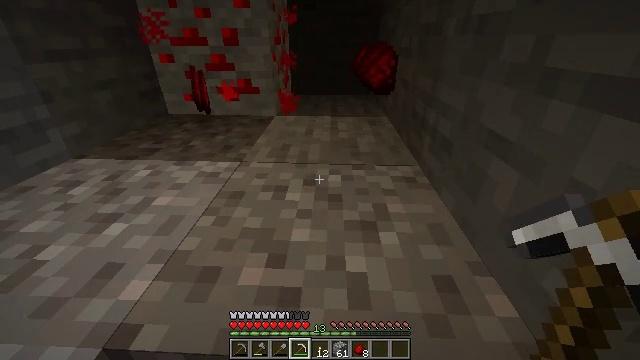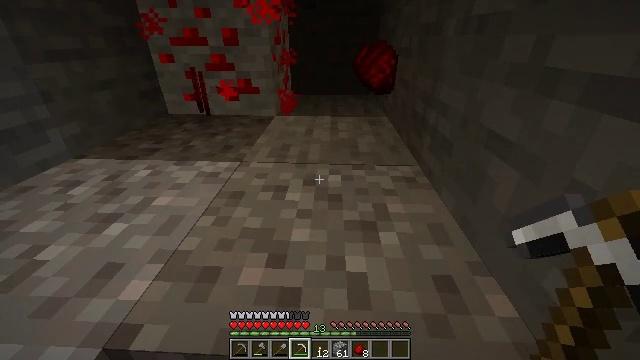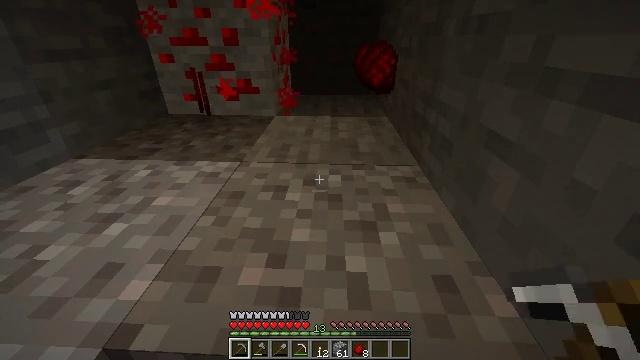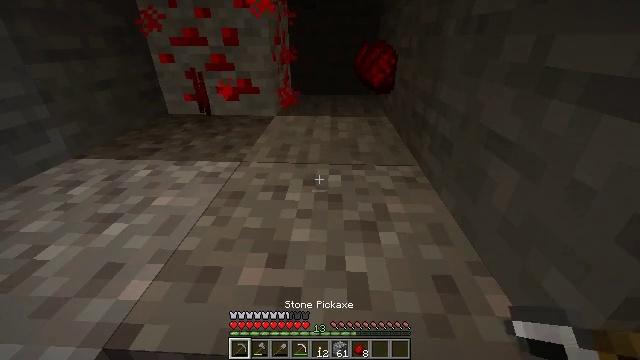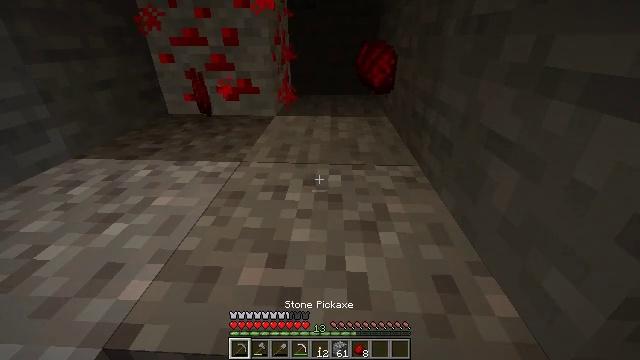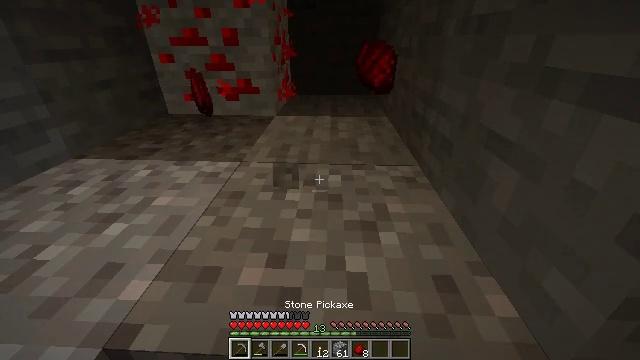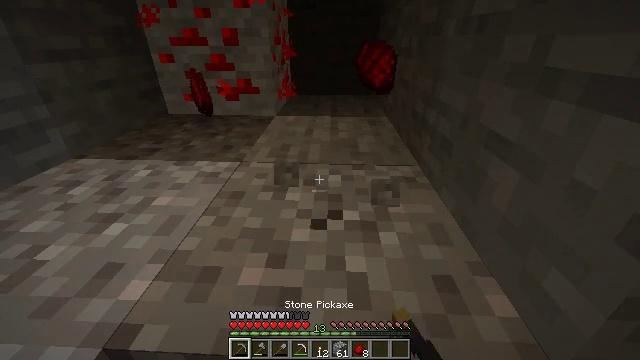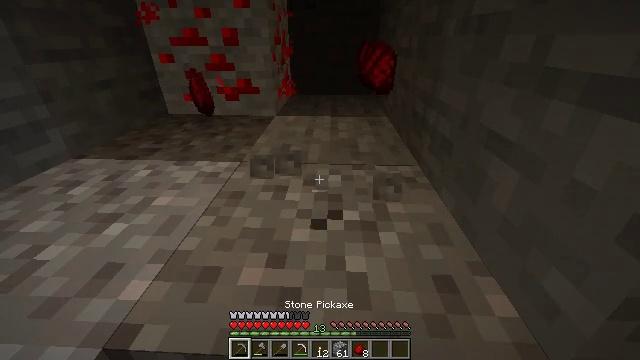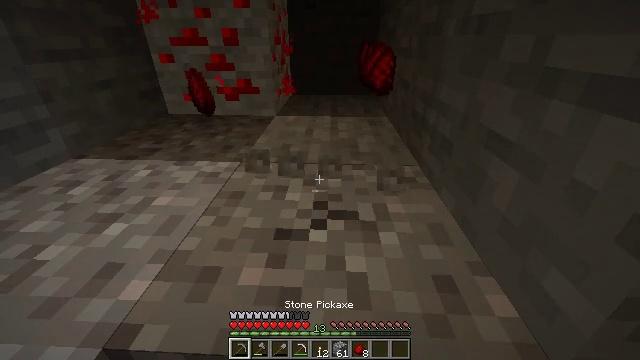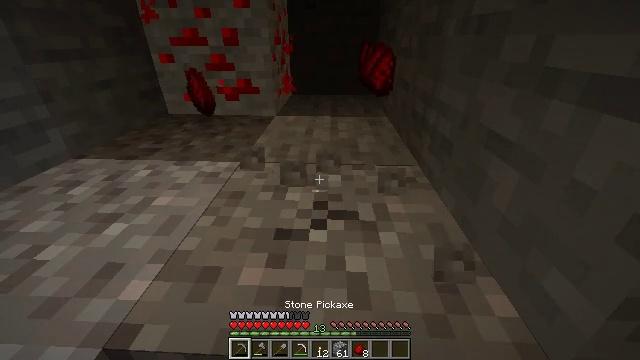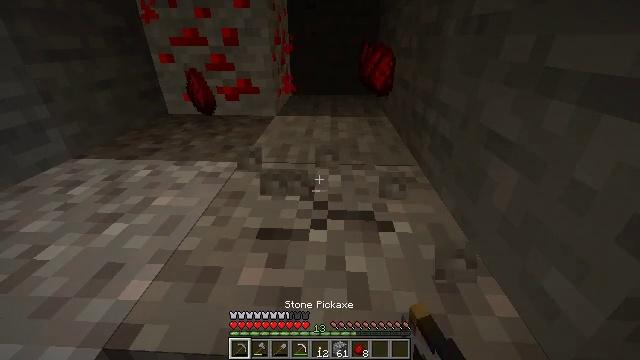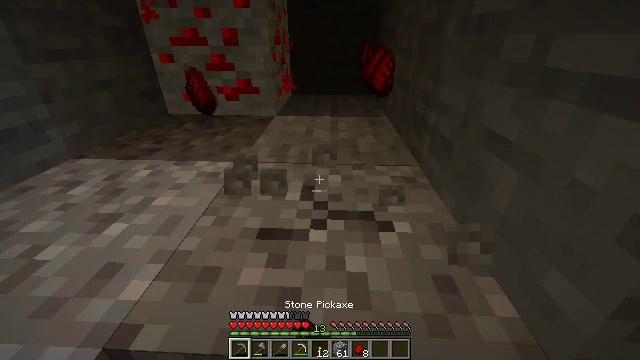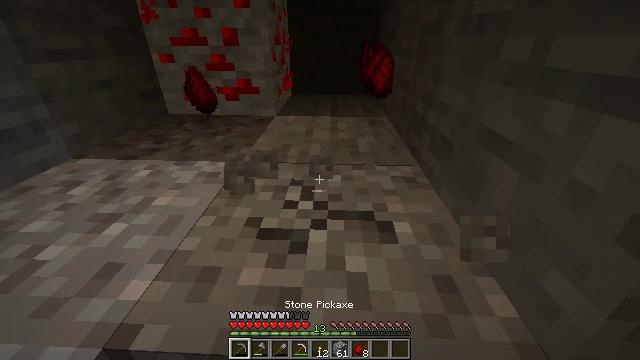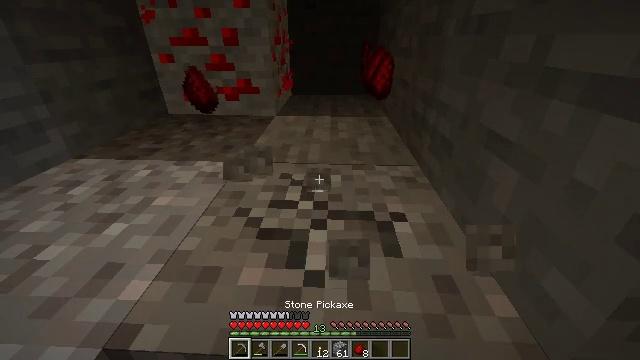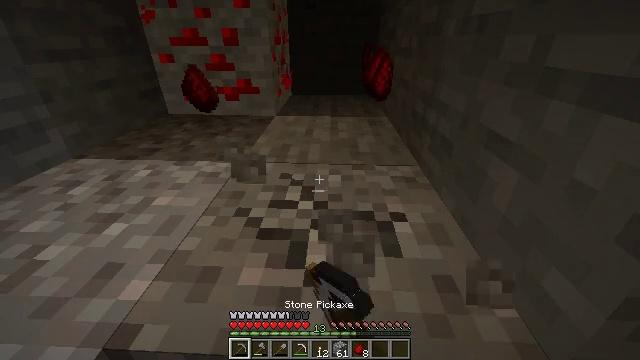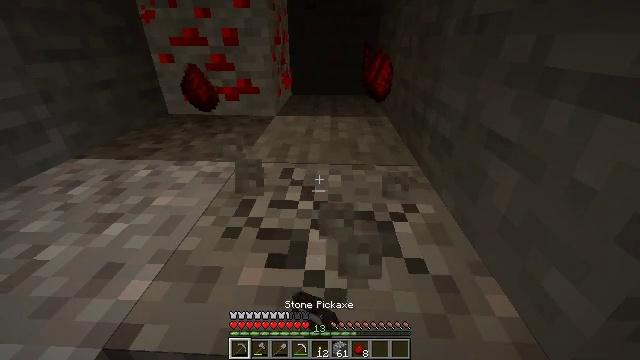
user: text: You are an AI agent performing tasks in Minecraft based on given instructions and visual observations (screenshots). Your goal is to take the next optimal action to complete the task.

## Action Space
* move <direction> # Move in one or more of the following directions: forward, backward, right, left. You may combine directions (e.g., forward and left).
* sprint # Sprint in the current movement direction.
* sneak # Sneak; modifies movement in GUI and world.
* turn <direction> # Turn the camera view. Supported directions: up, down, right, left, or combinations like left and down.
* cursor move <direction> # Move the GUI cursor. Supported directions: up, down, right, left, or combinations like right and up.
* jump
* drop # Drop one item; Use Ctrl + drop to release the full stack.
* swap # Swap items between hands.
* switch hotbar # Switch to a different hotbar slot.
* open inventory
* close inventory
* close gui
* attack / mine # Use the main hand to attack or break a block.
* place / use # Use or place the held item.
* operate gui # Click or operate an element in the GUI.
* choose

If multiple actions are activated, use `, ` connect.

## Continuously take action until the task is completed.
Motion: motion action
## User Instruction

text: Gather gravel by digging.
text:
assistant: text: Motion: no_op
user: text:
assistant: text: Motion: switch to hotbar 1
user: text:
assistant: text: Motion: switch to hotbar 1
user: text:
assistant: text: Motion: switch to hotbar 1
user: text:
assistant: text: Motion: attack / mine
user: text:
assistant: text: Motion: attack / mine
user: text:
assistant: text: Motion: attack / mine
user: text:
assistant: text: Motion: attack / mine
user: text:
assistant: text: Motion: attack / mine
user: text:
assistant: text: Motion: attack / mine
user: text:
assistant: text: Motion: attack / mine
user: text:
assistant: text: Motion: attack / mine
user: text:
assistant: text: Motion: attack / mine
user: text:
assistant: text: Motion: attack / mine
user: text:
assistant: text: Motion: attack / mine
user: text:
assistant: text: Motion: attack / mine
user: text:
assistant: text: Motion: attack / mine
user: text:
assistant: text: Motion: attack / mine
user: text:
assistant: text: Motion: attack / mine
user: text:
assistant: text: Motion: attack / mine
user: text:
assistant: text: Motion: attack / mine
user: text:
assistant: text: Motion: attack / mine
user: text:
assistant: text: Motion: attack / mine
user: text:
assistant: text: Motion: attack / mine
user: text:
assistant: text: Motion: attack / mine
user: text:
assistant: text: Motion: attack / mine
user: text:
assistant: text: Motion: attack / mine
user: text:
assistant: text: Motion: attack / mine